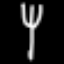
Label: fork